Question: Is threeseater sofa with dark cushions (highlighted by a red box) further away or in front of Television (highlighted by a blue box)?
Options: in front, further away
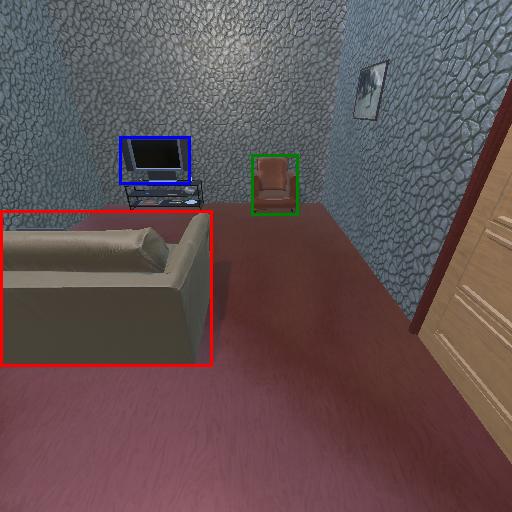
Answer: in front